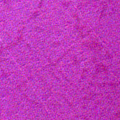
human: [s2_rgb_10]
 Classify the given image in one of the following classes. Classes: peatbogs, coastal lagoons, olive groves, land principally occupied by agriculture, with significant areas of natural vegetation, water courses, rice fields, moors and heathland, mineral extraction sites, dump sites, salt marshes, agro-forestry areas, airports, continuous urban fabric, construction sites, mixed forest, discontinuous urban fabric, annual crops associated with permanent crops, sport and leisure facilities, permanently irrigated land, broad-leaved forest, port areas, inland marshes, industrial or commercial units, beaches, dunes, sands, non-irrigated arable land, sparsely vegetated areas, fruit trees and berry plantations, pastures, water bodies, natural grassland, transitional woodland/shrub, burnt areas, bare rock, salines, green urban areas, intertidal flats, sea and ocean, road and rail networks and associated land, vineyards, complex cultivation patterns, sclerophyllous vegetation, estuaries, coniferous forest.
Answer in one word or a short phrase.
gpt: sea and ocean